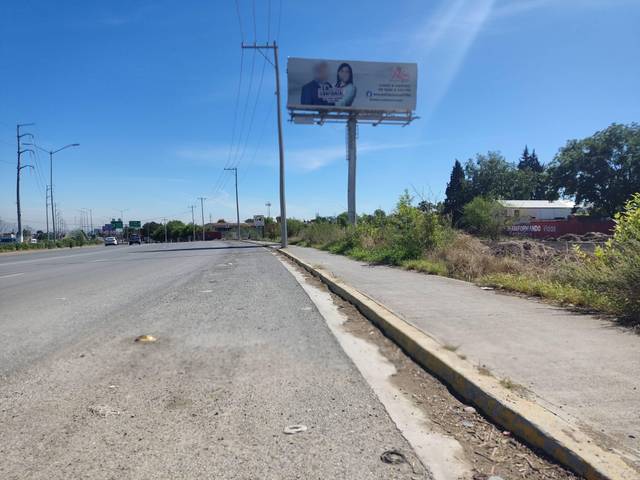
Region: Mexico
Coordinates: 25.384, -100.991